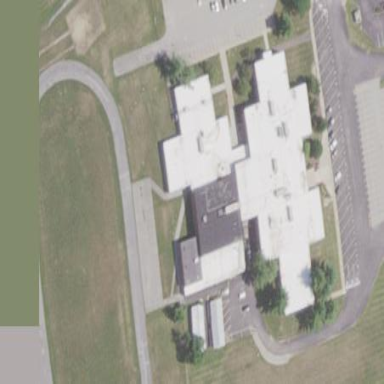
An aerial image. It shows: School.